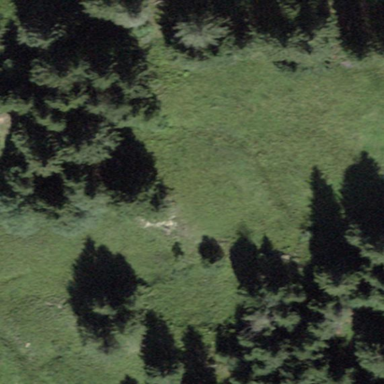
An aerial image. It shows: Forest area.